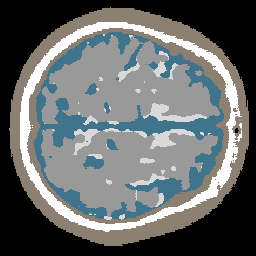
Label: no_lesion